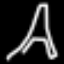
Label: The Eiffel Tower